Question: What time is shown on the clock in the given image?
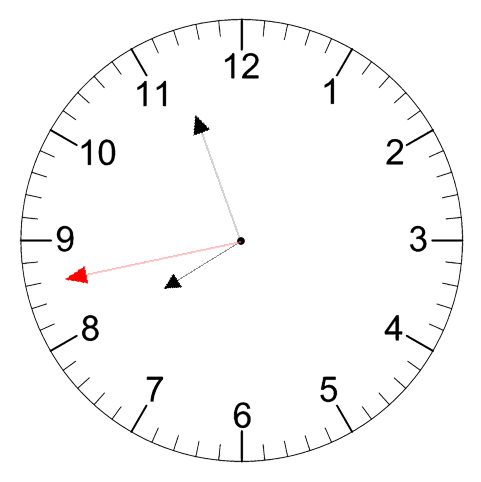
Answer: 07:56:43